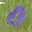
Label: 0